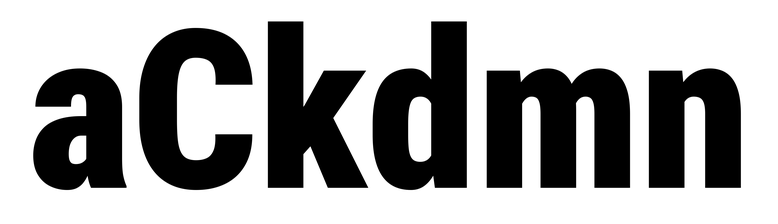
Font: Roboto_Condensed_Black